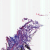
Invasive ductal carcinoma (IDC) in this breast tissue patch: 0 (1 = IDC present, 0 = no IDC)